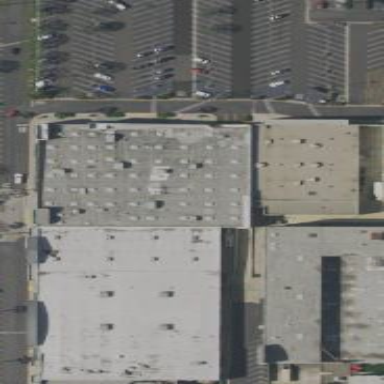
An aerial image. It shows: Retail building.